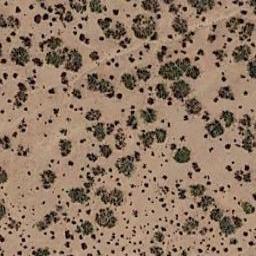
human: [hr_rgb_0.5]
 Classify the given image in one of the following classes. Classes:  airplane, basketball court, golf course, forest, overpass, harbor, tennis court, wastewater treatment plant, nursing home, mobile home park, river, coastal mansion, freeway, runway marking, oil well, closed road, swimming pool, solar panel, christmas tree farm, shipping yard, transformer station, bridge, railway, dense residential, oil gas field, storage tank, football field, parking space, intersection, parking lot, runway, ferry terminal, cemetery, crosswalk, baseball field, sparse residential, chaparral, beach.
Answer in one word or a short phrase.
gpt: chaparral